Question: I need to implement following component, but not sure where to start.
I have two fragments stacked. Top fragment has gradient background and other content as well. Fragment below that has also own content and you should be able to see below content.
Following picture demonstrates the situation and the white round should be movable, so user can see below content on certain position.

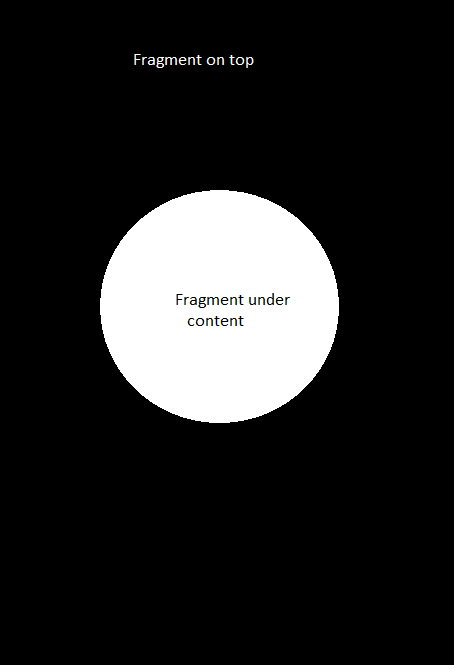
Answer: I recommend the solution from Romain Guy. As far as I know this is the simplest (and possibly most efficient method since recommended it). The solution is based on 'Shader's.
You can find code, description, whole project, sample video and screenshots here: <URL>
You would start your customization by adjusting the mask PNG file. Then you'd probably supply a shader parameter for the fragments which they would utilize when drawing. Finally you'd set the proper shader for each of the fragments after every pointer movement event.
I know it's just a sketch of the solution, but the whole project code provided in the link above should get you going really fast.